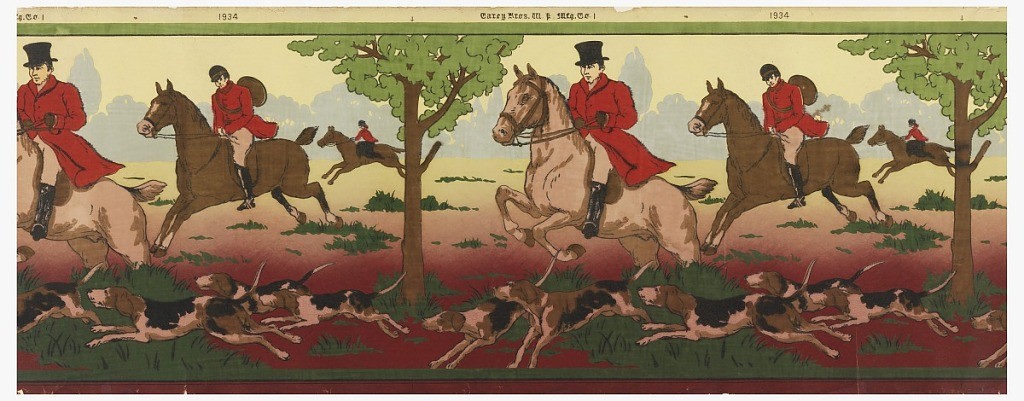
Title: Frieze
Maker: Carey Bros. W.P. Mfg. Co., Philadelphia, Pennsylvania, founded 1882
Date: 1900–05
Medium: Machine-printed, distemper colors
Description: Frieze shows hunters in full course, with hound dogs, against a green landscape background with red foreground. Stamped on upper margin: Carey Bros. W.P. Mfg. Co. 1934. Intended for use in alteration with 1938-50-19.